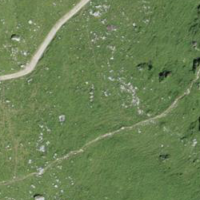
EUNIS habitat code: 23
Species observed at this site:
Gentiana verna